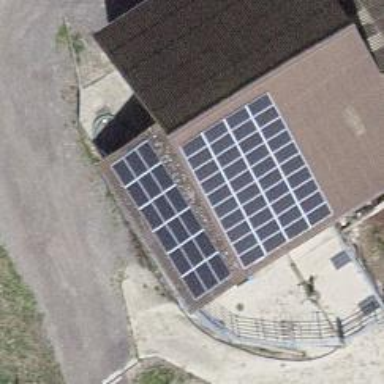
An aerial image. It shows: Solar photovoltaic panel generator.